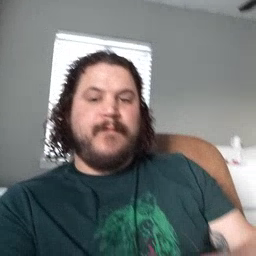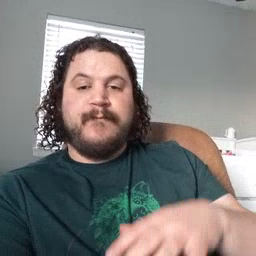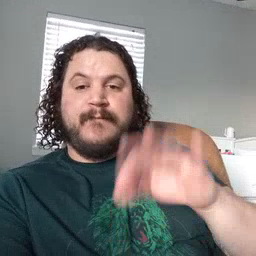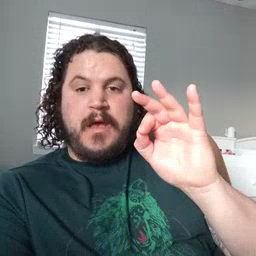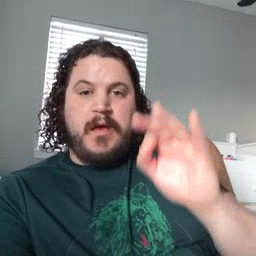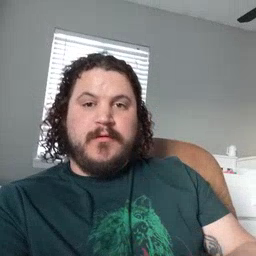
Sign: find